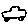
Label: car